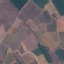
Label: PermanentCrop